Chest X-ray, AP view. Patient: 54 years old, sex M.
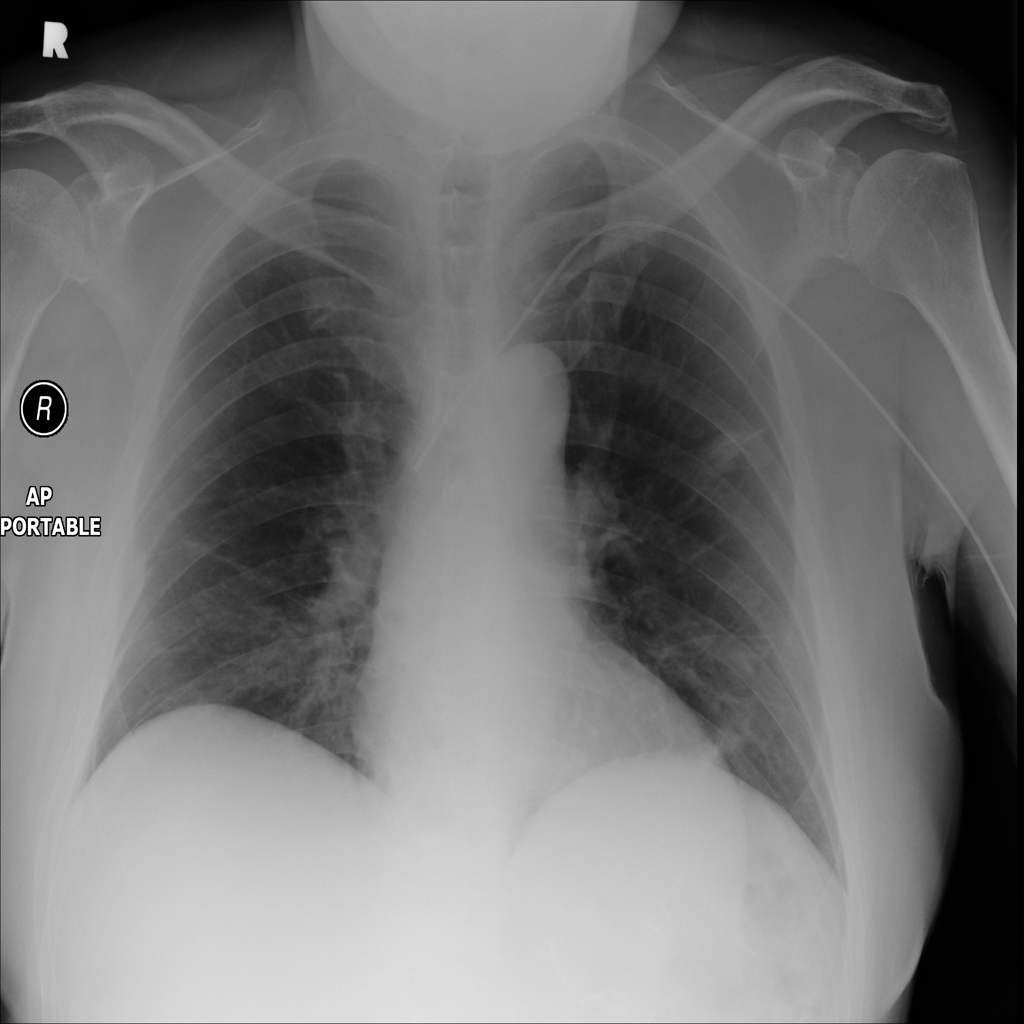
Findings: Mass